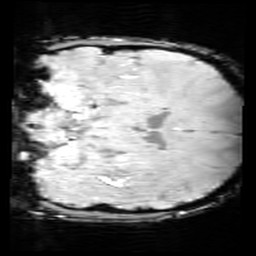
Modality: SWI
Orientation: coronal
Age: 13
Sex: female
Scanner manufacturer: siemens
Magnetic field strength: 3 T
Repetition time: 0.027 s
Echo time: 0.02 s